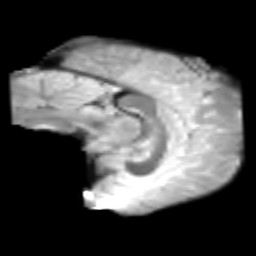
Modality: T2w
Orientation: sagittal
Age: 25
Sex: female
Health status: healthy
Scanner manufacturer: philips
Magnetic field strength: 3 T
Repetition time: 10.015 s
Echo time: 0.07044 s